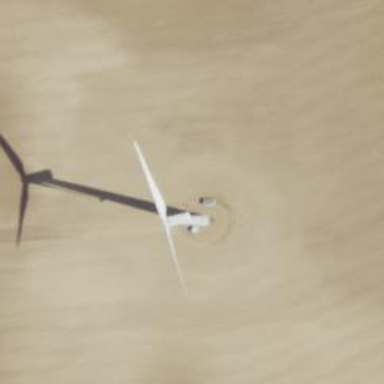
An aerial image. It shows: Wind generator using wind turbines of horizontal axis.